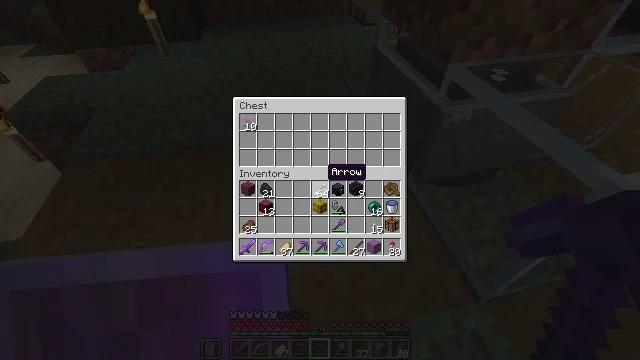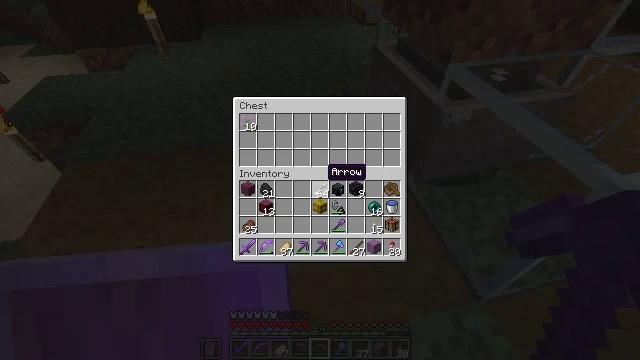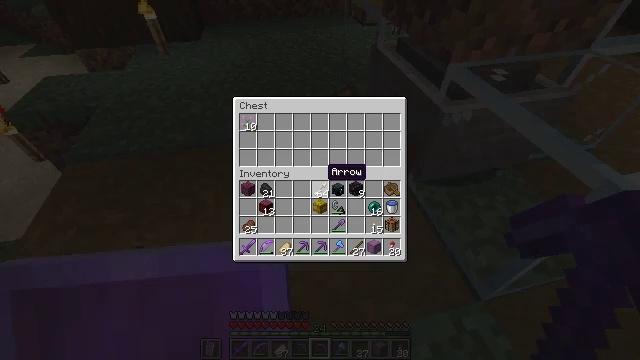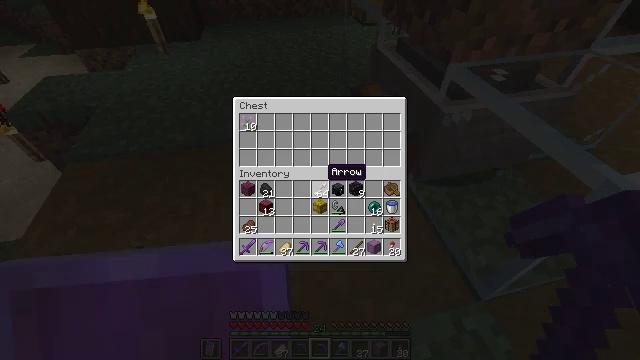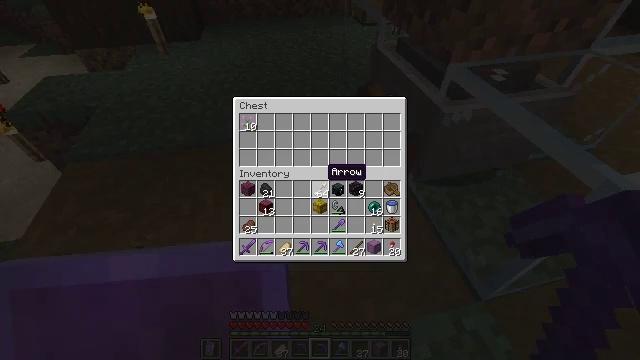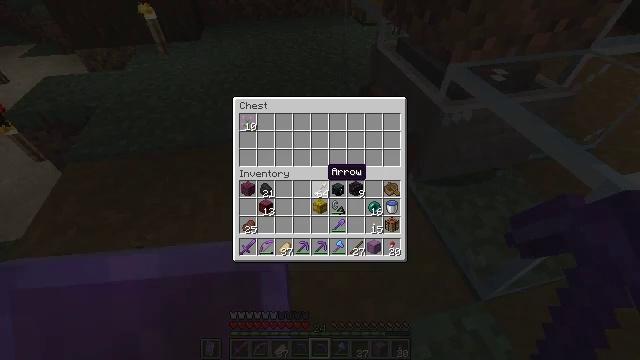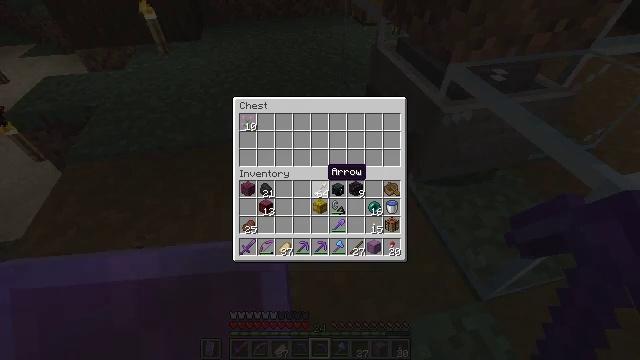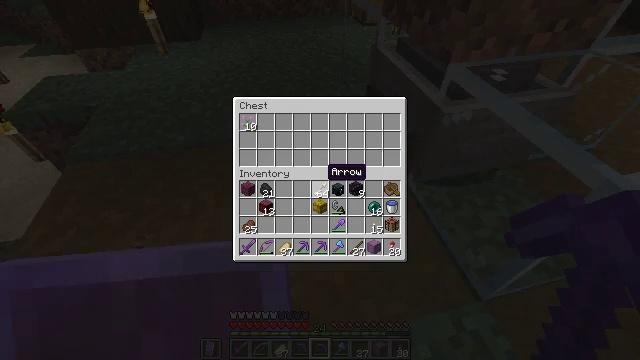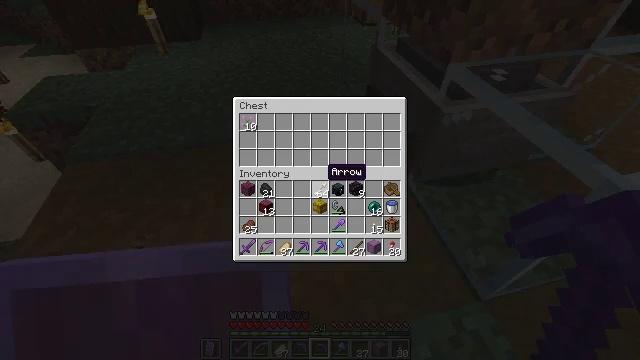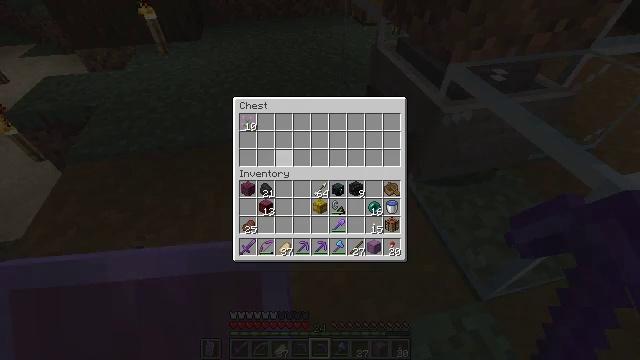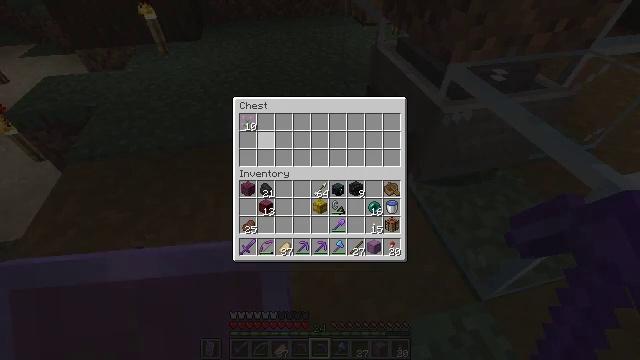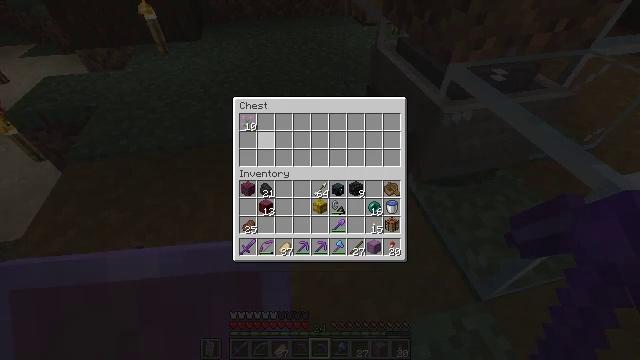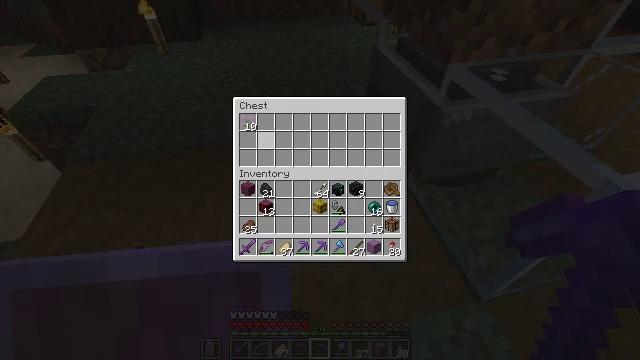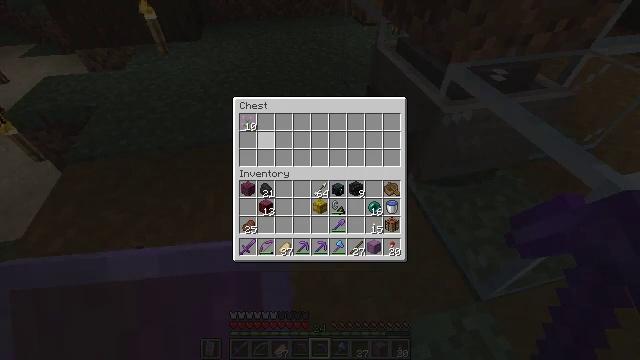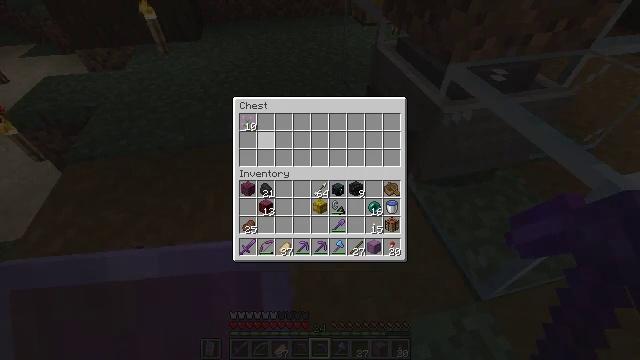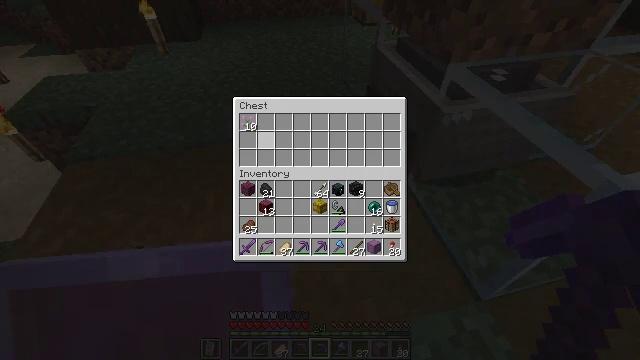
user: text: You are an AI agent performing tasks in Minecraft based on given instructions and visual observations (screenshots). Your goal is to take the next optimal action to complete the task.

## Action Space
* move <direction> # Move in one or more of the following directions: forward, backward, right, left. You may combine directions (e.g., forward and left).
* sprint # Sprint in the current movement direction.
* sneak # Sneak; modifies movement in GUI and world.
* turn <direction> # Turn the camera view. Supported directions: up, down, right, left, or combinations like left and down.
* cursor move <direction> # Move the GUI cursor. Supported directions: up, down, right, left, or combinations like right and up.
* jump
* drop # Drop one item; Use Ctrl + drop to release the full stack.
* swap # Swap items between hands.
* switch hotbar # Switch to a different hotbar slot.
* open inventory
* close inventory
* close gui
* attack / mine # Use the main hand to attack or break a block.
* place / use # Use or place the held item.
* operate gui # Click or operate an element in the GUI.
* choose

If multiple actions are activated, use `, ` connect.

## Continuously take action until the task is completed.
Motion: motion action
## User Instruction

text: Convert materials into magenta dye.
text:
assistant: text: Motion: no_op
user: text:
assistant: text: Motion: no_op
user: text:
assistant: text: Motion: no_op
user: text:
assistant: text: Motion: no_op
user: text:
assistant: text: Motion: no_op
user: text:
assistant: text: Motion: no_op
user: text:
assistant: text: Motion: no_op
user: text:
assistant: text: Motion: no_op
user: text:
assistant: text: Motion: turn left and up
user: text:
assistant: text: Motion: turn left and up
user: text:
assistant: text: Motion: no_op
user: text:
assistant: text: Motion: no_op
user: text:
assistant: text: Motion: no_op
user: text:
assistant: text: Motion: no_op
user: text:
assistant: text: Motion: no_op
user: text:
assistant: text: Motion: no_op
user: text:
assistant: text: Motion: no_op
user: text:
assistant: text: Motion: no_op
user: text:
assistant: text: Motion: no_op
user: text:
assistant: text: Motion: no_op
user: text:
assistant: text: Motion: no_op
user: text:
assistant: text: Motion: no_op
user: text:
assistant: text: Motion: no_op
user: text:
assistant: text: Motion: attack / mine
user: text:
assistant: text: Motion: attack / mine
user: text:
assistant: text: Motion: turn down, attack / mine
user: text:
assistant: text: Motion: turn right and down
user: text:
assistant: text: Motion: turn right and down
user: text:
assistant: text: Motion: no_op
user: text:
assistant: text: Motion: no_op